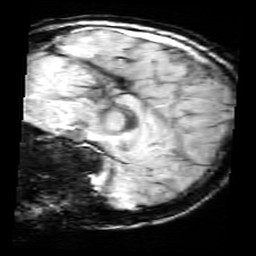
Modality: SWI
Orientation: sagittal
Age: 10
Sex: female
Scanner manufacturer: siemens
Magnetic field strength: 3 T
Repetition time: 0.027 s
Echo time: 0.02 s